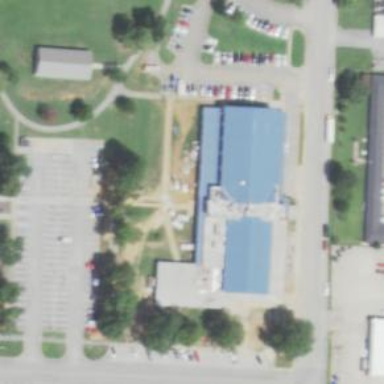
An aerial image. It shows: School building.